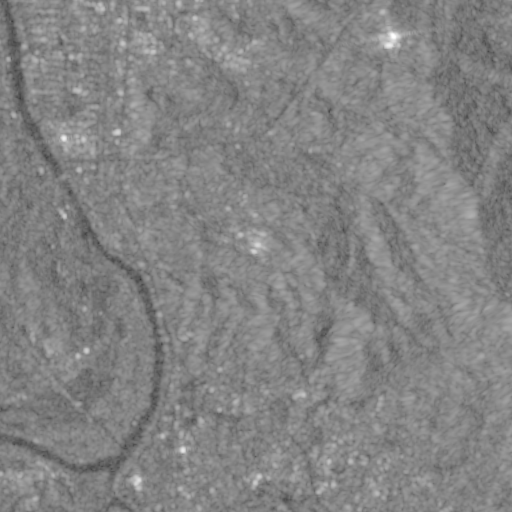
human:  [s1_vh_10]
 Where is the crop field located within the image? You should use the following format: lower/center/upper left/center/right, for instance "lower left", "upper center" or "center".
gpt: The crop field is located in the lower left of the image.
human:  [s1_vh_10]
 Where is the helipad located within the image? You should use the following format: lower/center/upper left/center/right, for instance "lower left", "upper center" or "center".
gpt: The helipad is located in the lower center of the image.
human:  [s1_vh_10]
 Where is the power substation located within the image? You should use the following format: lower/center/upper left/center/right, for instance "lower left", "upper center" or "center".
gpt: The power substation is located in the upper left of the image.
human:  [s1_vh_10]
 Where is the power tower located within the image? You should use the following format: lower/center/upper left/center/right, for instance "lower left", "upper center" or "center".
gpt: There is no power tower in the image.

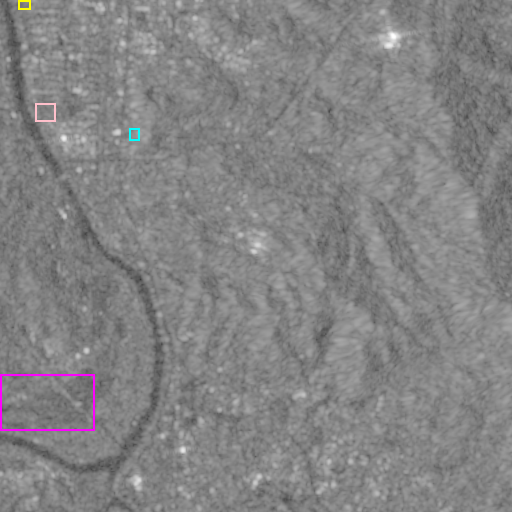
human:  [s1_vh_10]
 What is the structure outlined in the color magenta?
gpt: The structure outlined in magenta is a crop field.
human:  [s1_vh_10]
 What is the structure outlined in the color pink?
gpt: The structure outlined in pink is a park.
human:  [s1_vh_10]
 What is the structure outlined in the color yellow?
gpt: The structure outlined in yellow is a parking lot.
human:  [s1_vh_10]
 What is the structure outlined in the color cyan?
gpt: The structure outlined in cyan is a power substation.
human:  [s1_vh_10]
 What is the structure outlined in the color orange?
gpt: There is no orange outline.